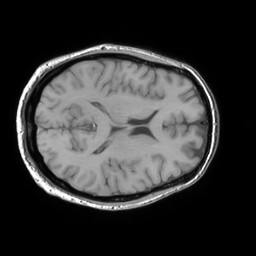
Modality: T1w
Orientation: axial
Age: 44
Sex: male
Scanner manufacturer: philips
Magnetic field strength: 3 T
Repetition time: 0.0165 s
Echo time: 0.004605 s